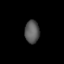
Tissue: lung
Cell type: Endothelial cells
Senescence score: 0.5398
Nuclear area (px): 327
Mean DAPI intensity: 89.193